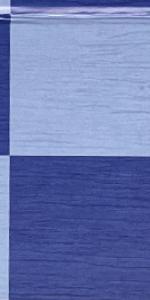
Label: Empty